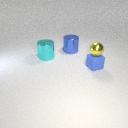
large cyan metal cylinder to the left of large blue metal cylinder